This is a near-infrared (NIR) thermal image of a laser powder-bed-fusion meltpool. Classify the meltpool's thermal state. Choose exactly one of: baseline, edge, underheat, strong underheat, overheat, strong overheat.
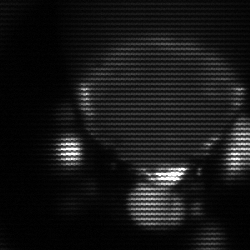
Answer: edge